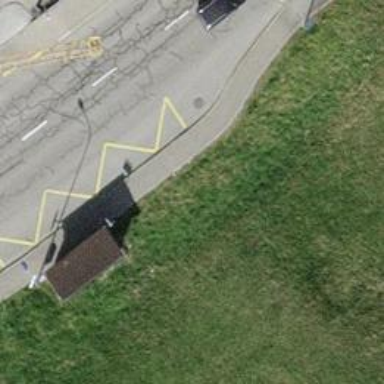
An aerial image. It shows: Platform for public transport. The platform is located by the road.